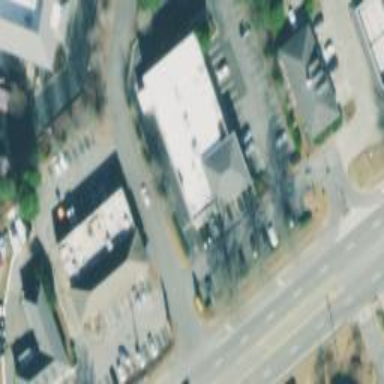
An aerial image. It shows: Building that is pharmacy providing healthcare services.